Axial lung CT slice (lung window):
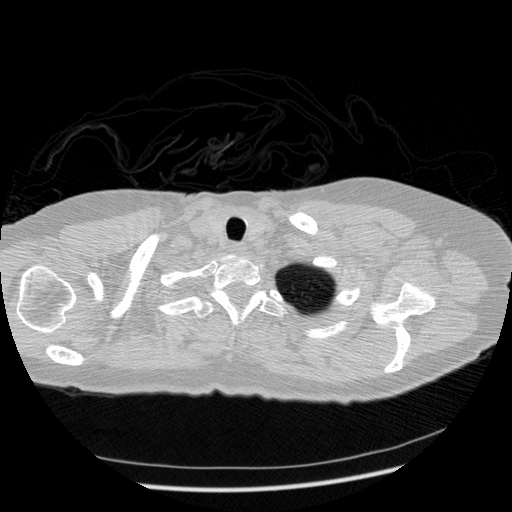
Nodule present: no